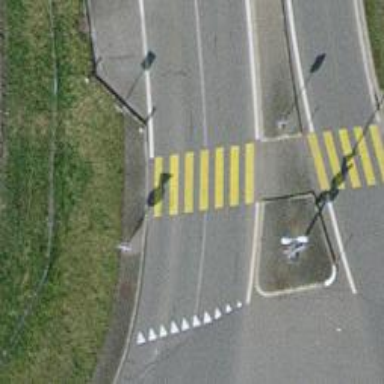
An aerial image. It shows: Asphalt footway with marked zebra crossing and island.